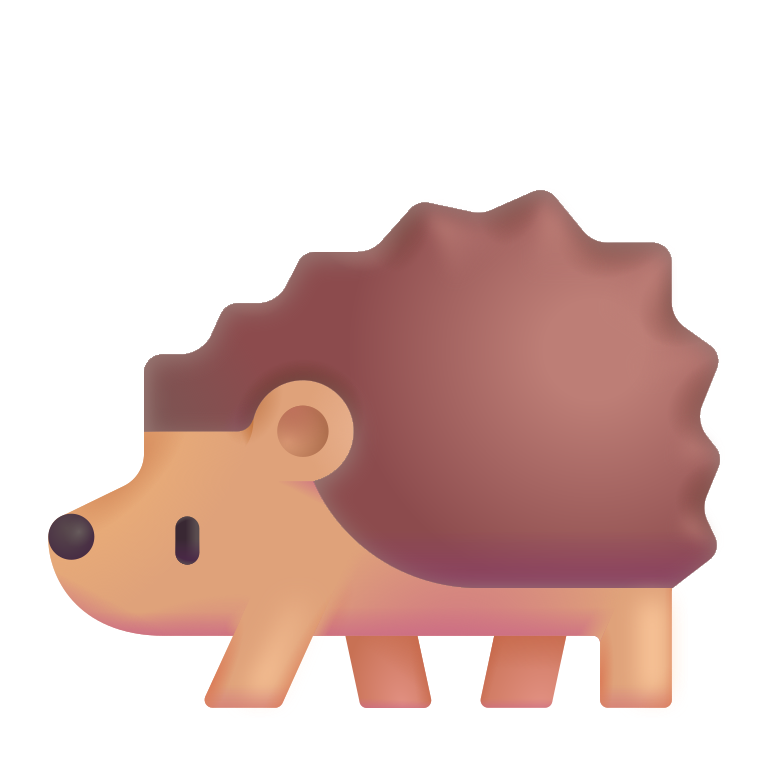
hedgehog color